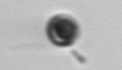
Label: flagellate